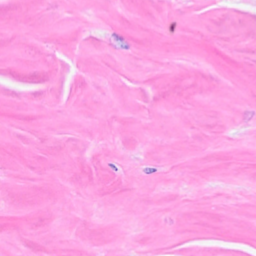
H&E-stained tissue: Breast